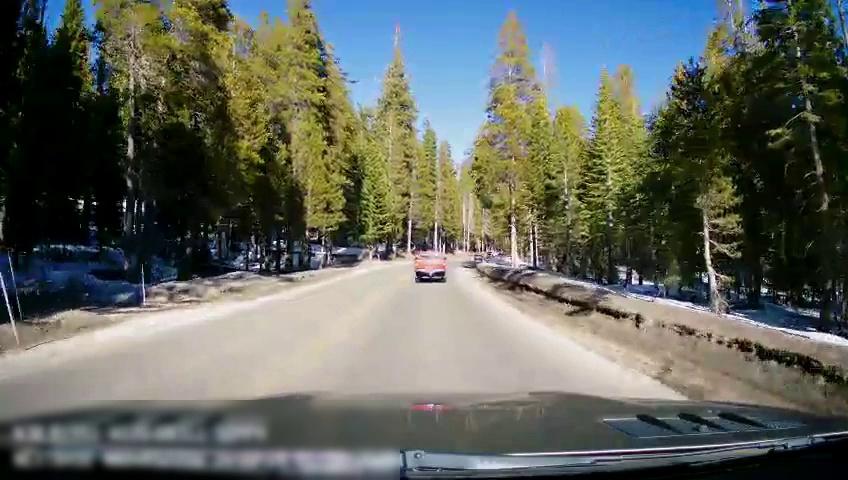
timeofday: Day
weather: Sunny
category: Drivable Space
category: Vehicles | Truck